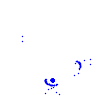
Particle: pion